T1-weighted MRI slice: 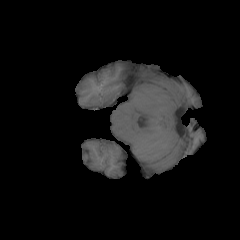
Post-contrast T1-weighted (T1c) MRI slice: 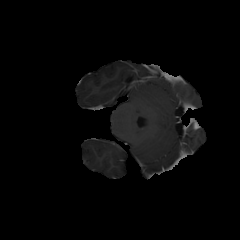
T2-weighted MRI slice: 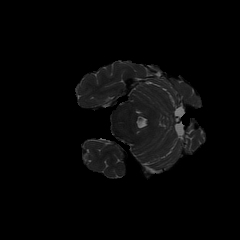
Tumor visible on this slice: no